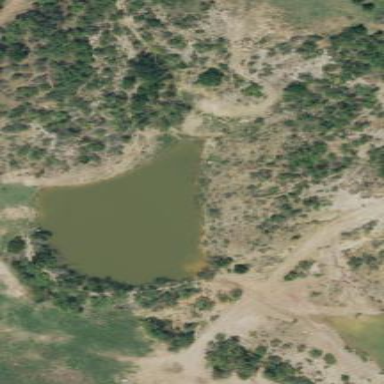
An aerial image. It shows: Serene pond surrounded by nature.